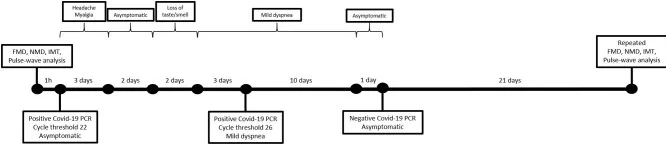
Timeline of patient's Covid-19 infection with symptoms and performance of laboratory and clinical measurements.
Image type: chart (chart)